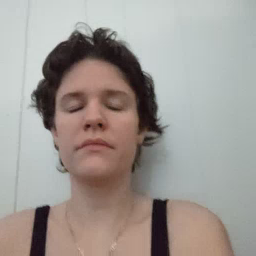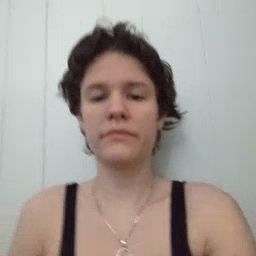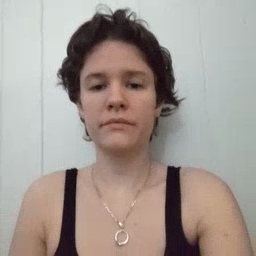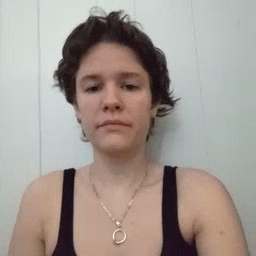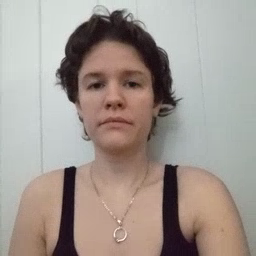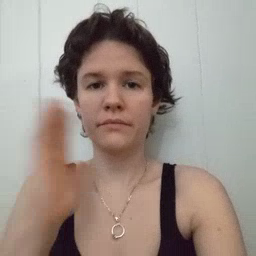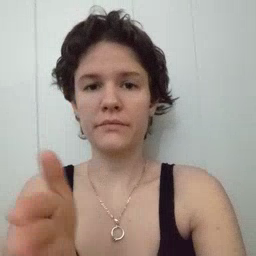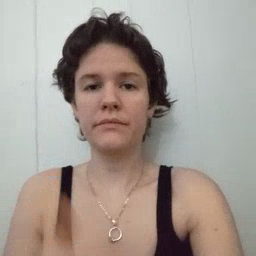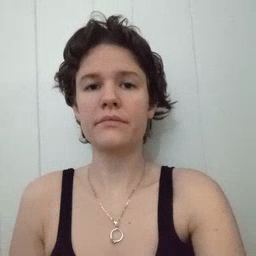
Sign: will